Question: This is a followup to <URL>
It works. However I am failing at modifying it to make it more flexible.
I am incorporating Sips into Automator to try to create a droplet that changes an image file to a jpeg, of a particular quality and dimensions. The automator app asks for the compression level and pixel width, then spits out the requested file. Except... mine doesn't. The scripting (my lack of programming knowledge) is my weak link.
This is what I've done that's not working... Please see:
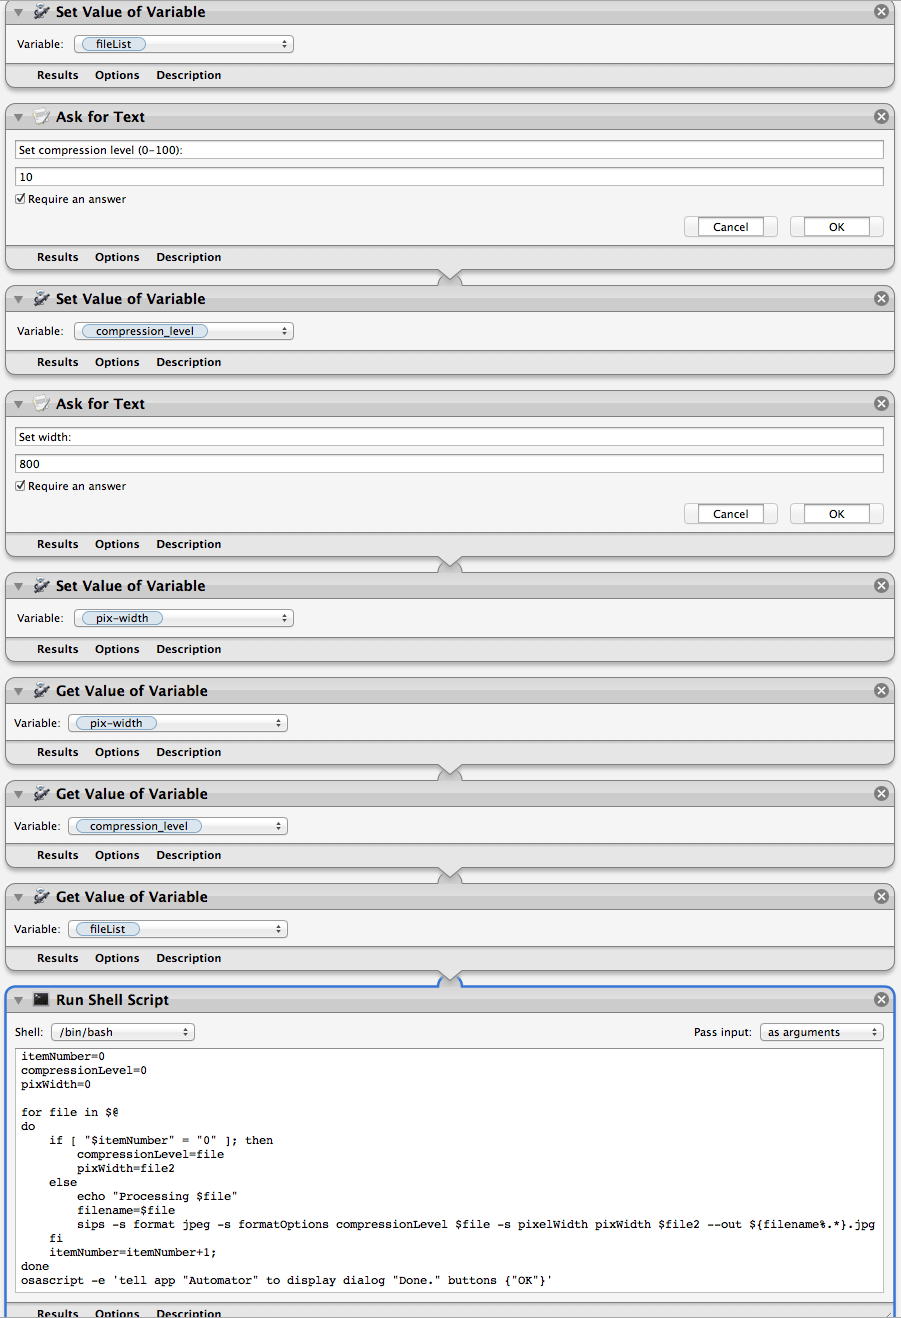
Answer: There are two mistakes in the code that the poster who wrote the code made.
When calling a variable in shell. You must prepend it with "$"
so where the have missed this out is what is stopping the code to work as it should.
The lines without the $ are: compressionLevel=file
and
sips -s format jpeg -s formatOptions compressionLevel $file --out ${filename%.*}.jpg
The corrected code:
should be:
compressionLevel=$file
and
sips -s format jpeg -s formatOptions $compressionLevel $file --out ${filename%.*}.jpg
---
I noticed you have pixel width.
So I have change the code to accommodate it.
I have also added a "_" to the end of the out put file which you can remove if you want.
The reason I put it there is so I do not overwrite originals and create in effect copies.

'''
compressionLevel=$1
pixalWidth=$2
i=1 # index of item
for item # A for loop by default loop through $1, $2, ...
do
if [ $i -gt 2 ]; then # start at index 3 #-- array indexes start at 0. 0 is just a "-" in this case so we totally ignor it. we are using items 1 & 2 for the sip options, the rest for file paths. the index "i" is used to keep track of the array item indexes.
echo "Processing $item"
sips -s format jpeg -s formatOptions $compressionLevel --resampleWidth $pixalWidth $item --out ${item%.*}_.jpg
fi
((i++))
done
osascript -e 'tell app "Automator" to display dialog "Done." buttons {"OK"}'
'''
I would suggest you do some reading on shell scripting to get some basics down.
there are plant of references on the web. And Apple have <URL>.
I am sure if you ask the question others can give you some good starting points first search this site for similar question as I am sure it base been asked a thousand times.